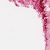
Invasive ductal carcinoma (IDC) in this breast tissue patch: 0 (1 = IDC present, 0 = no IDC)